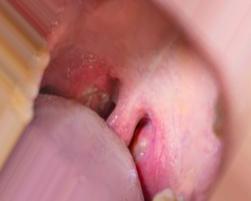
Condition: Mouth Ulcer